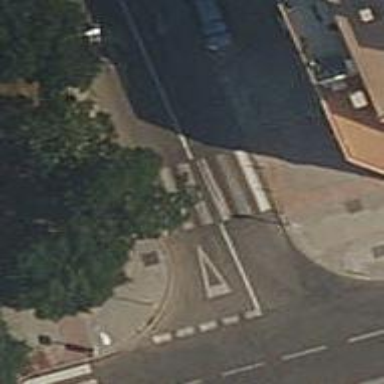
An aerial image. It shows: Uncontrolled crossing on the road.